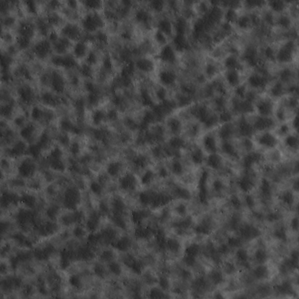
Label: non_frost